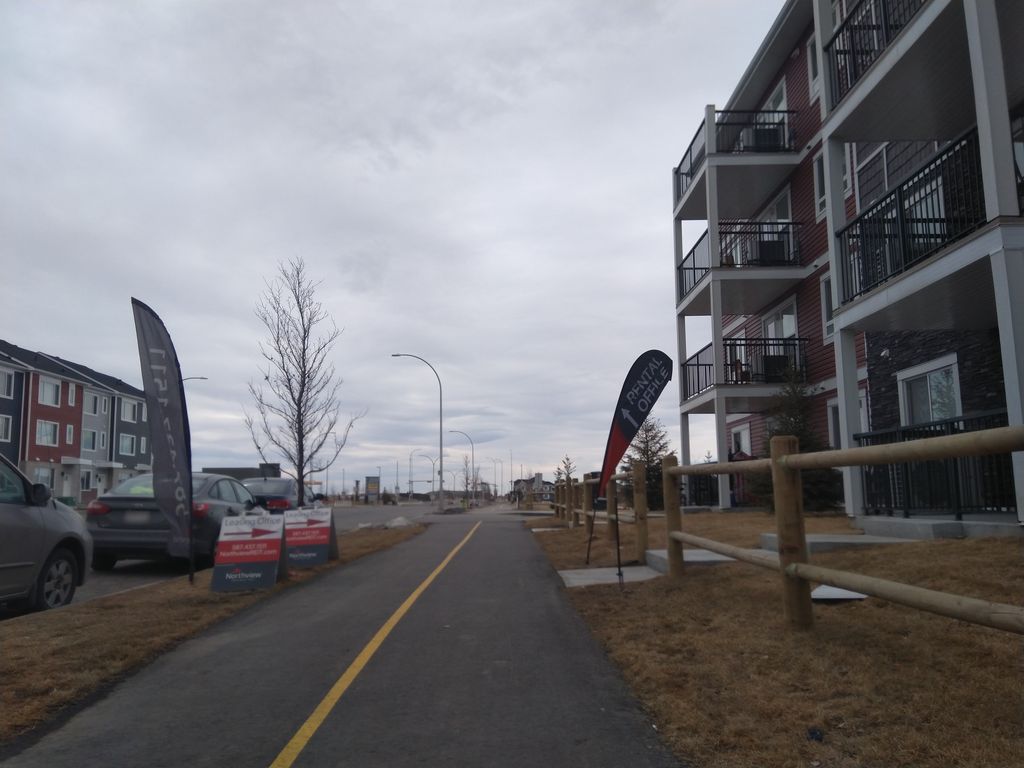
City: calgary